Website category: university
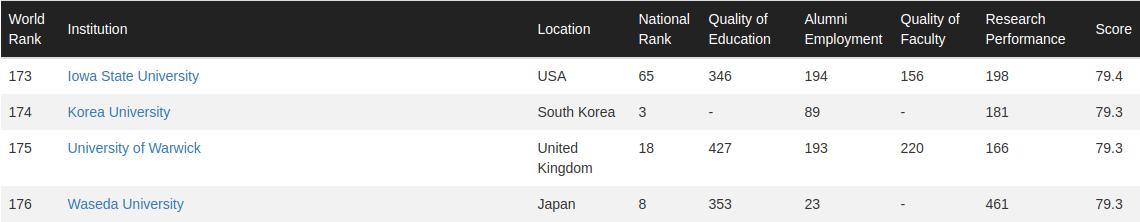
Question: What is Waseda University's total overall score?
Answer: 79.3

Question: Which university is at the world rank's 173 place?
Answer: Iowa State University

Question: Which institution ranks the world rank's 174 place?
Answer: Korea University

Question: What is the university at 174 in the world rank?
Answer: Korea University

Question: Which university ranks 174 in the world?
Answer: Korea University

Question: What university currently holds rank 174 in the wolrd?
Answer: Korea University

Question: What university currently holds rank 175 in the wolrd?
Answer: University of Warwick

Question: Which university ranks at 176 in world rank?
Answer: Waseda University

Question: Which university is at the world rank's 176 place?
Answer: Waseda University

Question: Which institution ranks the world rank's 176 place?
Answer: Waseda University

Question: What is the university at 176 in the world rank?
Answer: Waseda University

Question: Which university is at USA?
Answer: Iowa State University

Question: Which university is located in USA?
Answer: Iowa State University

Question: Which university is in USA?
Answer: Iowa State University

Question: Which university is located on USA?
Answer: Iowa State University

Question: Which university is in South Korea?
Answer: Korea University

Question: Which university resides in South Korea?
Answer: Korea University

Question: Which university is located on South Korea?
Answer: Korea University

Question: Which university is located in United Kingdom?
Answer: University of Warwick

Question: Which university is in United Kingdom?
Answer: University of Warwick

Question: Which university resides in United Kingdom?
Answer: University of Warwick

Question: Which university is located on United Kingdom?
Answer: University of Warwick

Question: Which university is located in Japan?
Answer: Waseda University

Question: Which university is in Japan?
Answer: Waseda University

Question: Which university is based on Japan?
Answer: Waseda University

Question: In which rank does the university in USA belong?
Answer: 173

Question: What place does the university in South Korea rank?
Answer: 174

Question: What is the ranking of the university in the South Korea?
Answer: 174

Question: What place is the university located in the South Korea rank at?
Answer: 174

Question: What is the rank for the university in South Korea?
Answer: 174

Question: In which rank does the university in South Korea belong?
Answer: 174

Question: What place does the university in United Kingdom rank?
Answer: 175

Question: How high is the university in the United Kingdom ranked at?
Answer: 175

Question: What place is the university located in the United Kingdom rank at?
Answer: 175

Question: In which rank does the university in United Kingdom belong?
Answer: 175

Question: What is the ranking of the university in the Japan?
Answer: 176

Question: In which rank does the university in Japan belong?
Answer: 176

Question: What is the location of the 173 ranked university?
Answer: USA

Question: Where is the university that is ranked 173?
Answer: USA

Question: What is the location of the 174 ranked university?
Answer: South Korea

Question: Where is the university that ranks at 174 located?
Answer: South Korea

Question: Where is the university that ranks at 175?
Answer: United Kingdom

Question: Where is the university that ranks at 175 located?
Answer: United Kingdom

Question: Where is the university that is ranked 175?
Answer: United Kingdom

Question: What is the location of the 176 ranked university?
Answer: Japan

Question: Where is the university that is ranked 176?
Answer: Japan

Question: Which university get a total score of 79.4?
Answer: Iowa State University